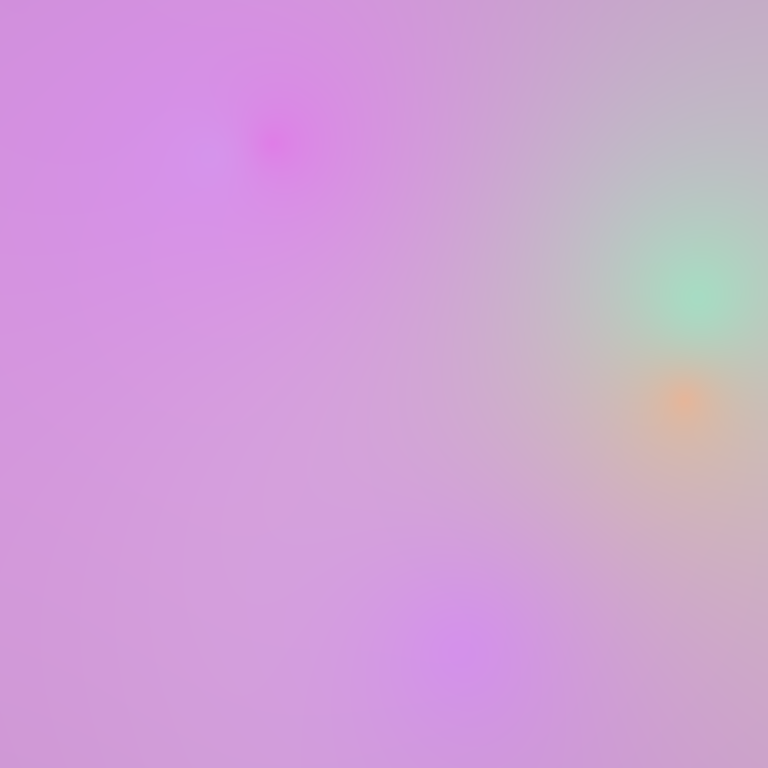
Abstract light effect, smooth gradient from soft lavender to gentle mint, serene atmosphere, diffuse glow, no room, no furniture, no objects.